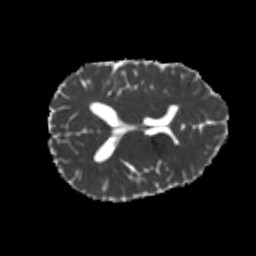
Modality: MD
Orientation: axial
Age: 23
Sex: male
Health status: healthy
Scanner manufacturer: philips
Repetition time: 7.391 s
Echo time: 0.08599 s